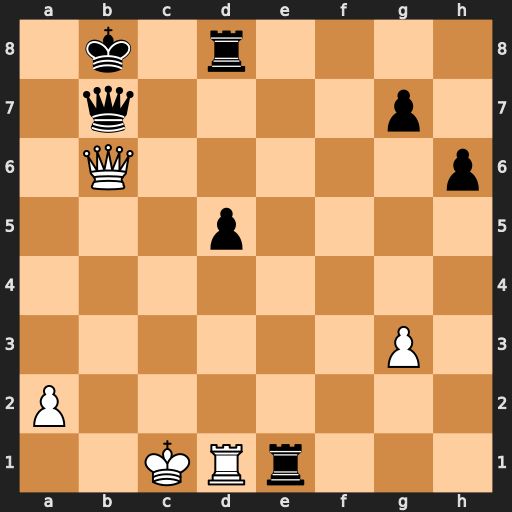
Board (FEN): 1k1r4/1q4p1/1Q5p/3p4/8/6P1/P7/2KRr3
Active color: w
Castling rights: -
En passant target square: -
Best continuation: Qxd8+ Qc8+ Qxc8+ Kxc8 Rxe1